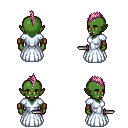
a pixel art fantasy rpg character, female body template, orc, green skin, underdress, white pants, pink mohawk hairstyle, leather bracers, brown shoes, dagger, four views (front, back, left, right), 2x2 character sprite sheet, small pixel art, hard edges, no anti-aliasing